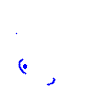
Particle: pion